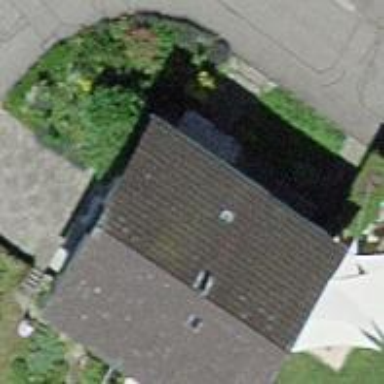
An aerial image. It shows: Building with tile roof.